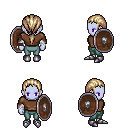
a pixel art fantasy rpg character, female body template, dark elf, purple skin, brown long-sleeve shirt, teal pants, white blonde ponytail hairstyle, white cloth bandages, metal boots, shield, four views (front, back, left, right), 2x2 character sprite sheet, small pixel art, hard edges, no anti-aliasing